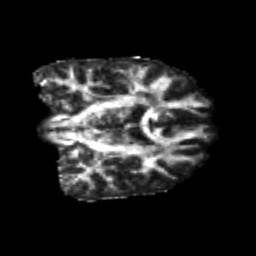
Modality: FA
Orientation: coronal
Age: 22
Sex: male
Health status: healthy
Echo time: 0.074 s